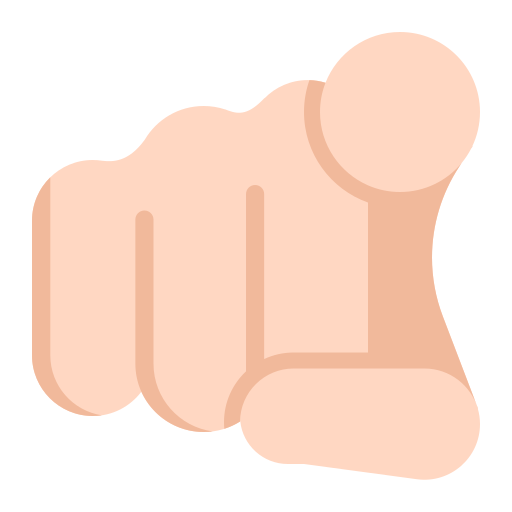
index pointing at the viewer flat light